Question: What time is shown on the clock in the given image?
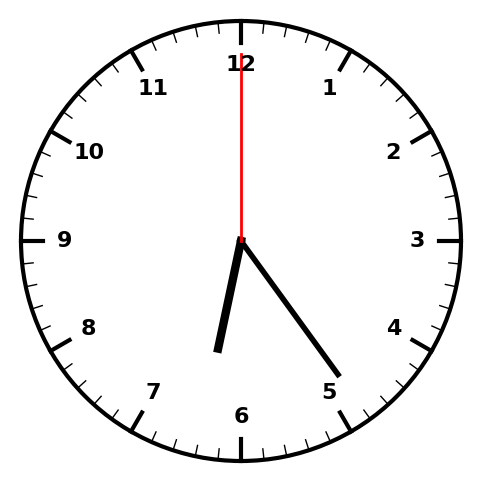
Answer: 06:24:00